Question: I need to resize the same image size in uitableviewcell. I using the same page, not using the another view. I placed everything and ran. But i could not place correctly positioned how to do that. Thanks in Advance.
Here is the code
'''
- (UITableViewCell *)tableView:(UITableView *)tableView cellForRowAtIndexPath:(NSIndexPath *)indexPath
{
static NSString *CellIdentifier = @"Cell";
UITableViewCell *cell = [tableView dequeueReusableCellWithIdentifier:CellIdentifier];
if (cell == nil)
{
cell = [[[UITableViewCell alloc] initWithFrame:CGRectZero reuseIdentifier:CellIdentifier] autorelease];
}
int count = 0;
if(self.editing && indexPath.row != 0)
count = 1;
if(indexPath.row == ([imarry count]) && self.editing)
{
cell.textLabel.text = @"ADD";
cell.image= [UIImage imageNamed:@""];
return cell;
}
cell.textLabel.text = [arry objectAtIndex:indexPath.row];
cell.image=[imarry objectAtIndex:(indexPath.row)];
return cell;
}
- (void)imagePickerController:(UIImagePickerController *)UIPicker didFinishPickingImage:(UIImage *)info editingInfo:(NSDictionary *)dictionary
{
[UIPicker dismissModalViewControllerAnimated:NO];
[imarry insertObject:info atIndex:[imarry count]];
[Table reloadData];
NSLog(@"Uploaded image");
}
'''
Image picture is

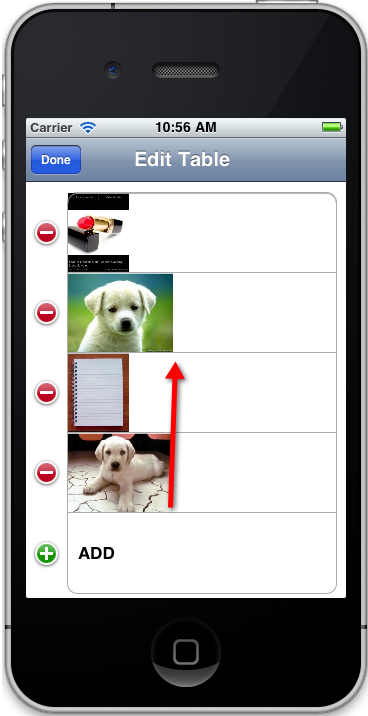
Answer: image property is Deprecated in iOS 3.0.
You can set the imageview of cell but it is readonly property so you can't resize it.
By adding the custom imageview you can solve your purpose.